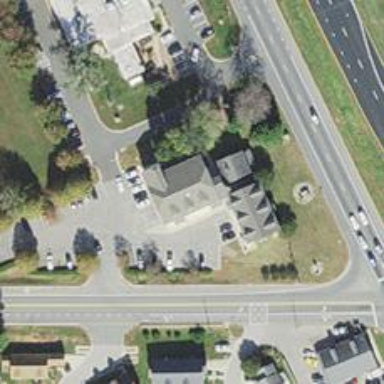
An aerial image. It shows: Healthcare clinic is depicted in the image.